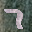
Label: 7